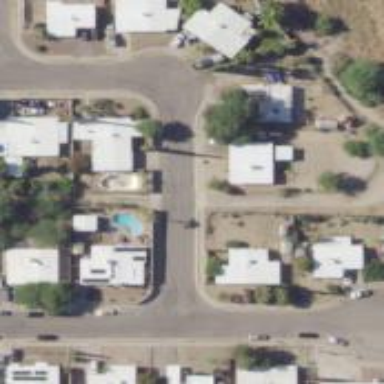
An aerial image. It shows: Alleyway designated as service road.